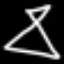
Label: hourglass